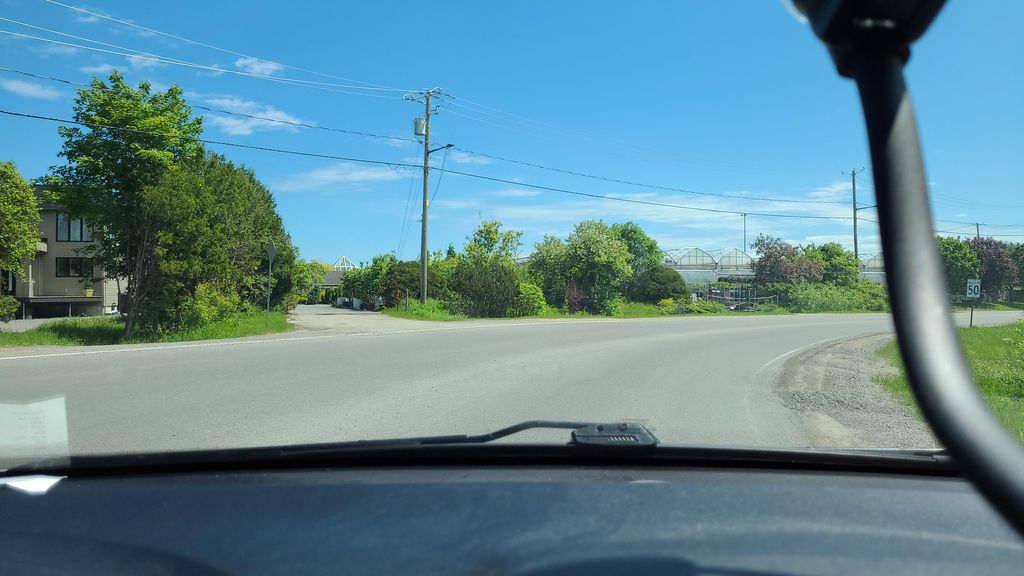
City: quebec_city